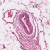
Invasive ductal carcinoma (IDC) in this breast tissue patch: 0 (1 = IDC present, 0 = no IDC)